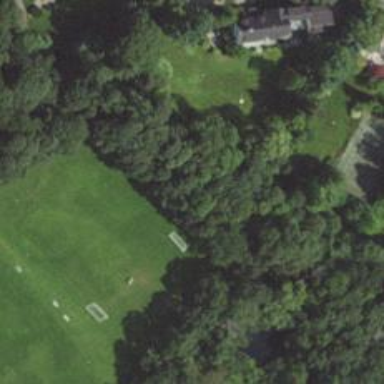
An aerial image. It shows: Lacrosse pitch for leisure sports activities.